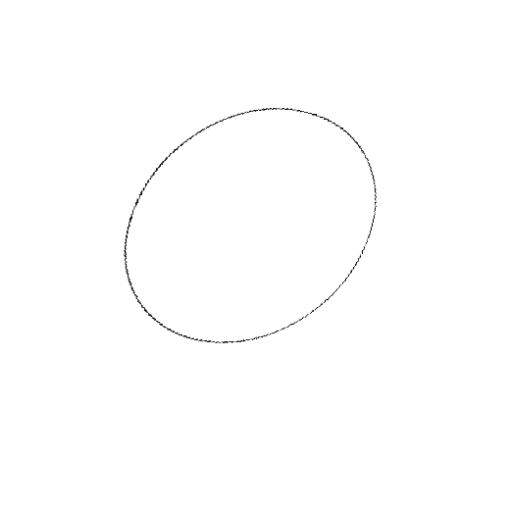
Crossing number: 0